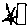
Label: star